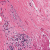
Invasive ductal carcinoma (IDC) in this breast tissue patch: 0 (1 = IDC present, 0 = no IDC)